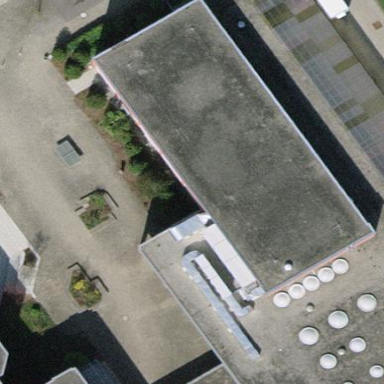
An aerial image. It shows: School building.